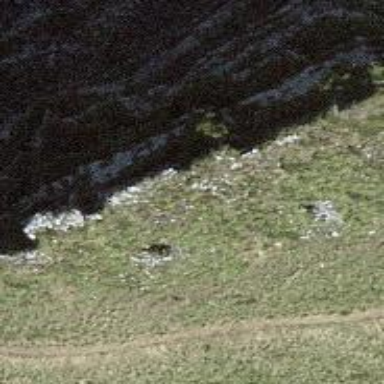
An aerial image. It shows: Cliff in nature.